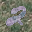
Label: 2